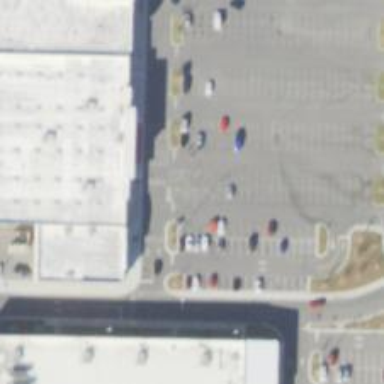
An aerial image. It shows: Parking space.